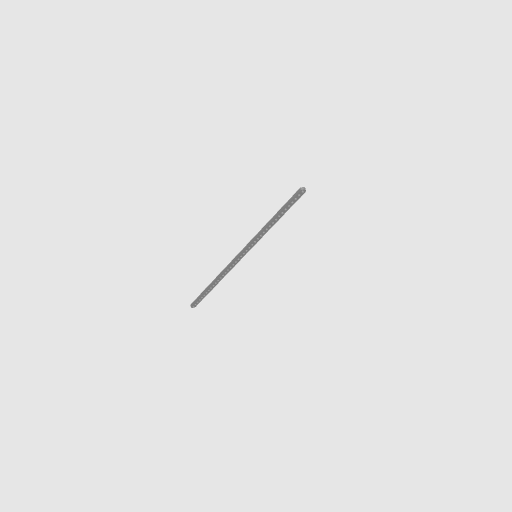
Part: FlatBeam41H